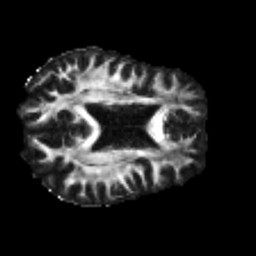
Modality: FA
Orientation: axial
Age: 22
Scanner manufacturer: philips
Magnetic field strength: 3 T
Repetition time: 8.6 s
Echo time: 0.127 s